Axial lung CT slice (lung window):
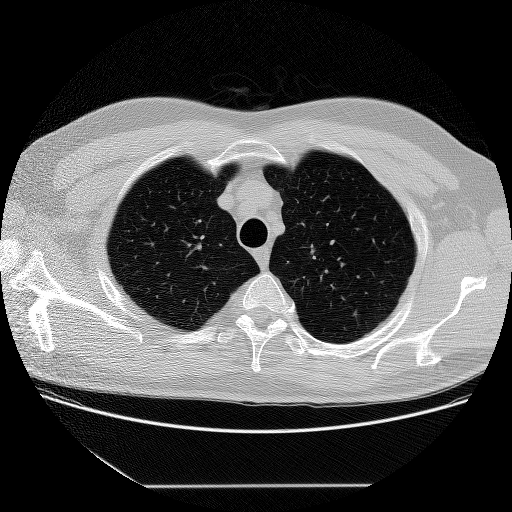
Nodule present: no